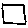
Label: square